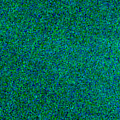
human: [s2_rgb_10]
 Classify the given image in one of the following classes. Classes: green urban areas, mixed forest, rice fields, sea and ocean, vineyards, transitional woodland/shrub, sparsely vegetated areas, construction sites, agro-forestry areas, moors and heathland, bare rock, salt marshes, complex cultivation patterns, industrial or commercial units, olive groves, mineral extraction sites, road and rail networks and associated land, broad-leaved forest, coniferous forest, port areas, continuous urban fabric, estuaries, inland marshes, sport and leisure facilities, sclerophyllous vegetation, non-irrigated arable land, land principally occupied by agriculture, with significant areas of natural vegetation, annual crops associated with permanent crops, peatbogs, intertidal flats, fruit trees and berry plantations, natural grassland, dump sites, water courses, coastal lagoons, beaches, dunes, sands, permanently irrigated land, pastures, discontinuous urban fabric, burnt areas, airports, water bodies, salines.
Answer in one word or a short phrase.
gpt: sea and ocean